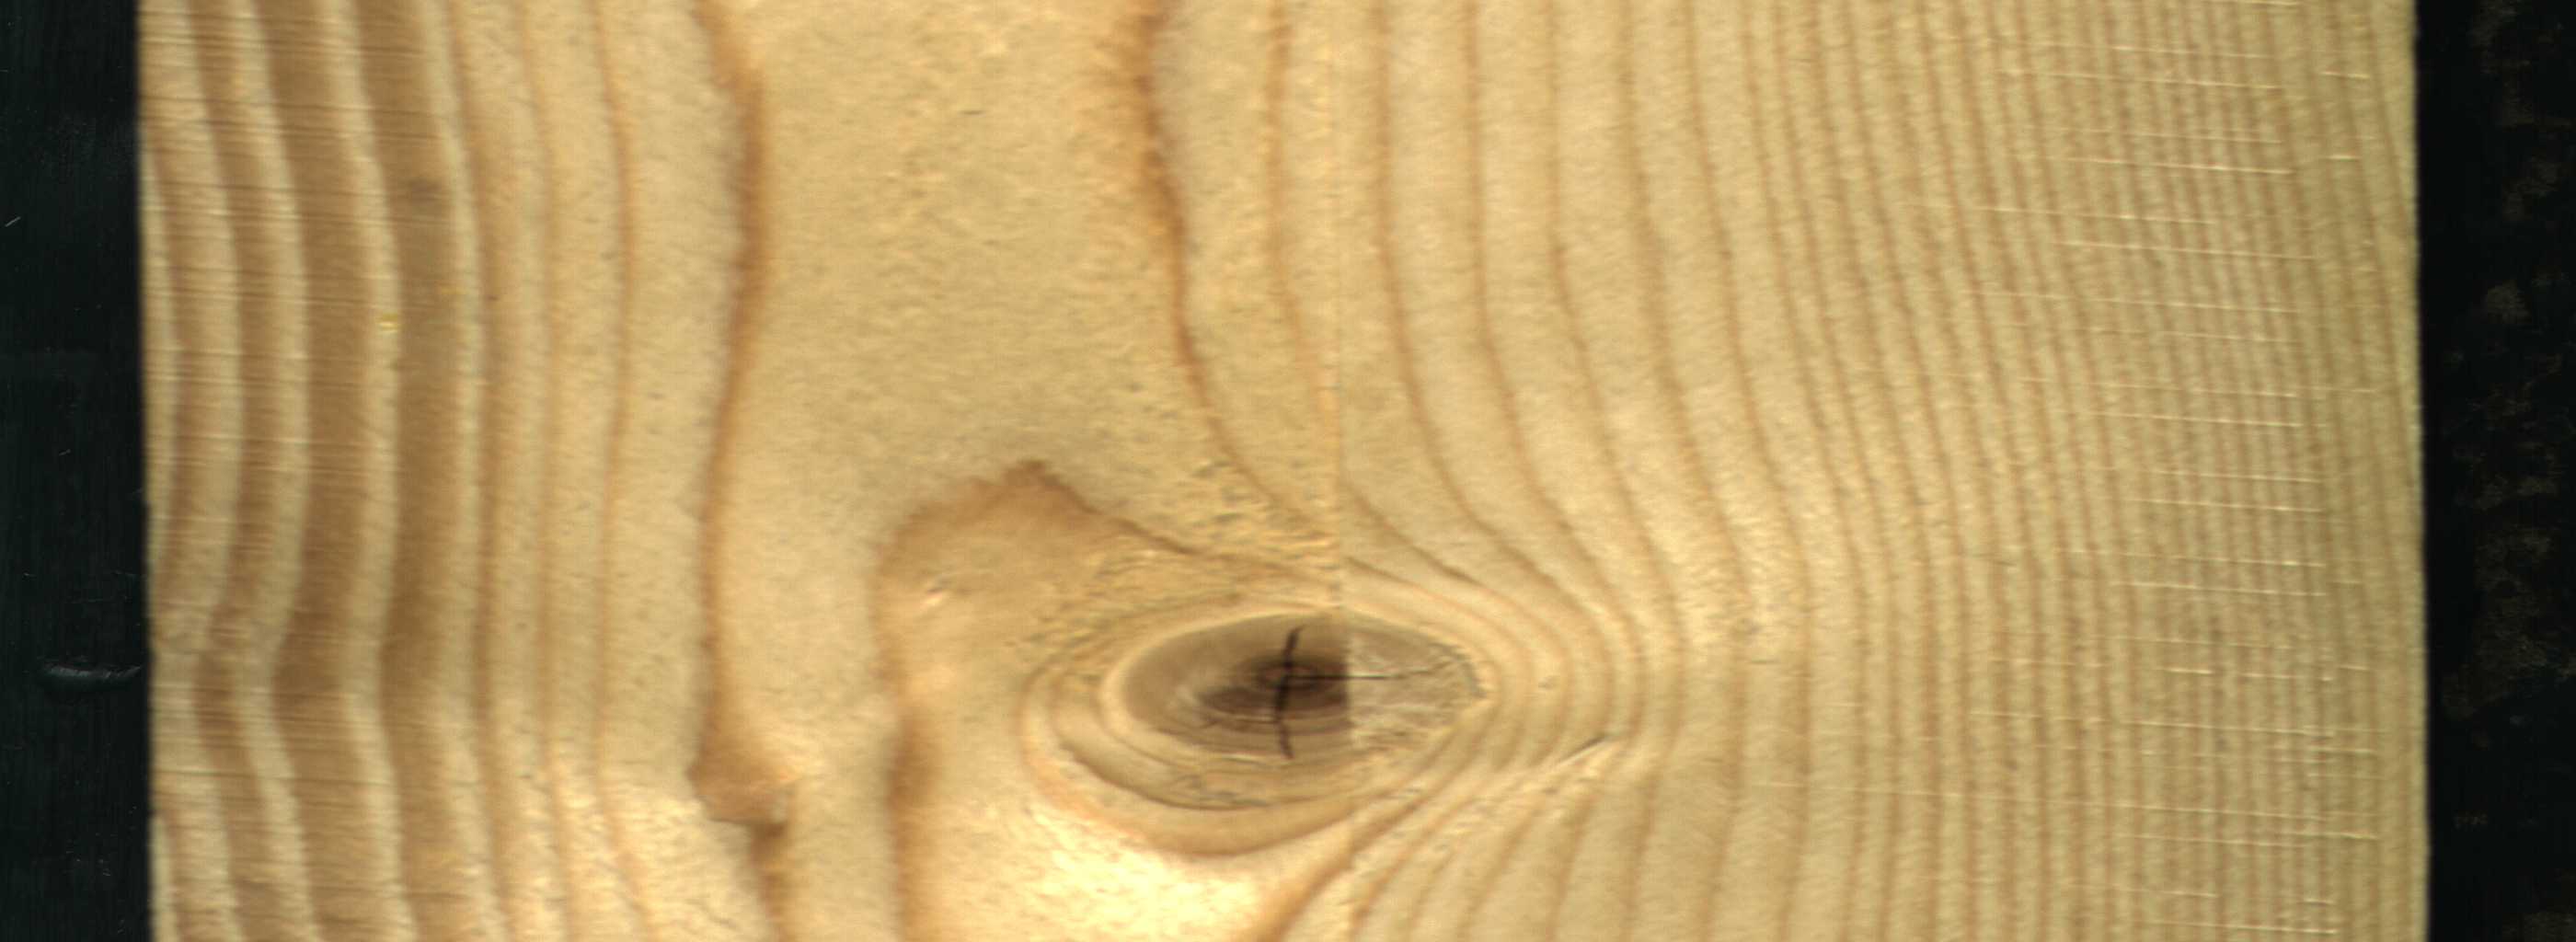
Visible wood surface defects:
knot_with_crack